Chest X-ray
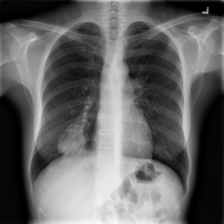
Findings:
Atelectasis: negative
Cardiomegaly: negative
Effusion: negative
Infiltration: negative
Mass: positive
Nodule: negative
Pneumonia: negative
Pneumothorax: negative
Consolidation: negative
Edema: negative
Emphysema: negative
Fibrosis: negative
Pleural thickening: negative
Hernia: negative